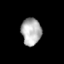
Tissue: skin
Cell type: Fibroblasts
Senescence score: 0.6981
Nuclear area (px): 527
Mean DAPI intensity: 178.167